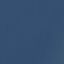
Label: SeaLake